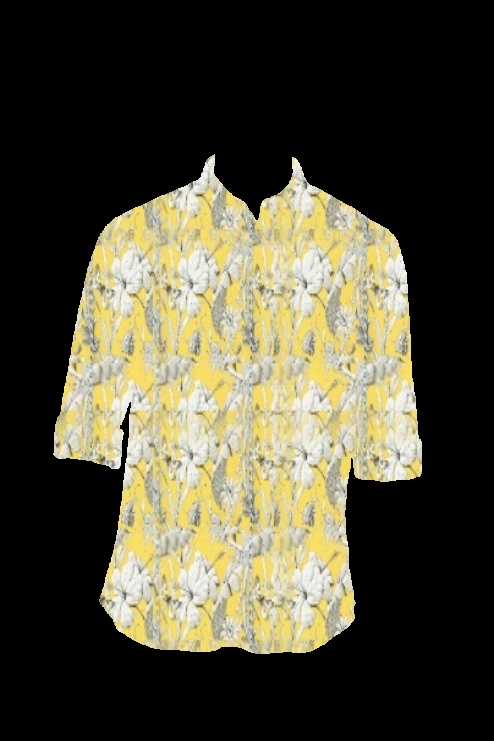
yellow white floral print button up tee